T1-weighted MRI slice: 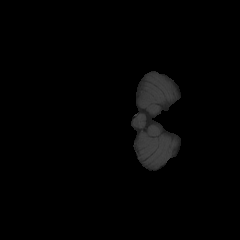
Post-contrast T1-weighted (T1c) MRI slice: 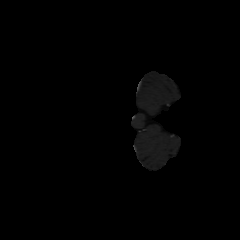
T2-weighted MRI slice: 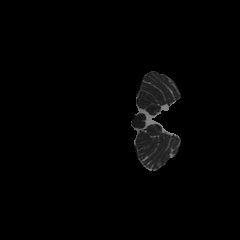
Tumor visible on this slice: no